Interaction volume radius: 5 \u00c5
Interaction volume height: 15 \u00c5
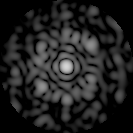
Disorder parameter: 0.6637